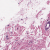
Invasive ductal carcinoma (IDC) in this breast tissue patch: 0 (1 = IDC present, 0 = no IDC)